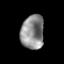
Tissue: prostate
Cell type: Epithelial cells
Senescence score: 0.2642
Nuclear area (px): 765
Mean DAPI intensity: 140.425